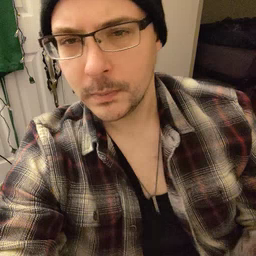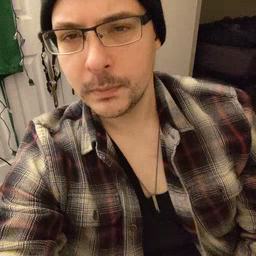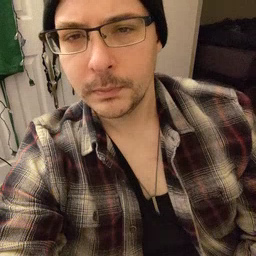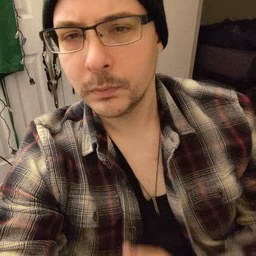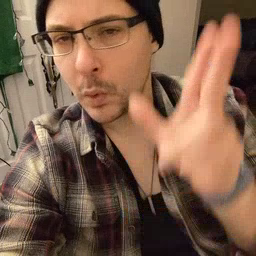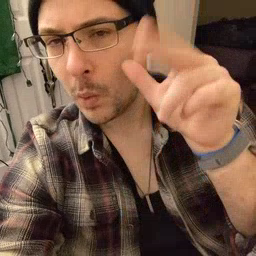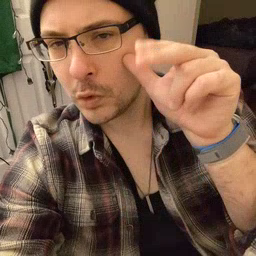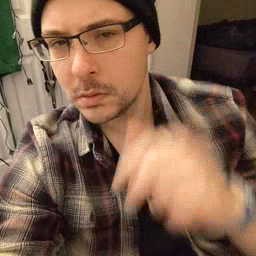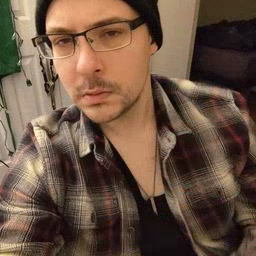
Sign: horse